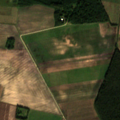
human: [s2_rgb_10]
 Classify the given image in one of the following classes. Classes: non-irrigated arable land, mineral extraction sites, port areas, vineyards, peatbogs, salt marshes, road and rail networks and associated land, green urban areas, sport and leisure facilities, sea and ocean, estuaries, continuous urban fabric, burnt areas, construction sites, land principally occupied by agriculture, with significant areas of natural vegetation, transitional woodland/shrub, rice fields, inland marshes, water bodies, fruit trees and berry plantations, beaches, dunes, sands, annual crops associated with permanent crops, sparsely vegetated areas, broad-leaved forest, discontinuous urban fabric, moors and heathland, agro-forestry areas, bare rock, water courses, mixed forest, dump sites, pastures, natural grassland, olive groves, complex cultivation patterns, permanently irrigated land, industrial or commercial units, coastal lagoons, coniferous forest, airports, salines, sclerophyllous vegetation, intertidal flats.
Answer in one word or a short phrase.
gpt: non-irrigated arable land, fruit trees and berry plantations, coniferous forest, transitional woodland/shrub